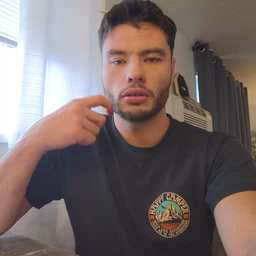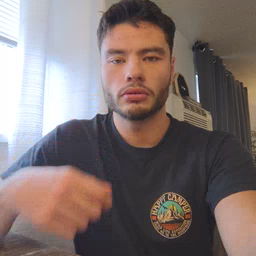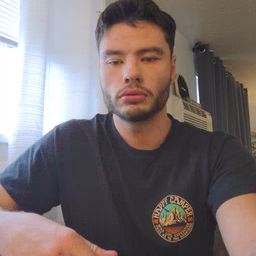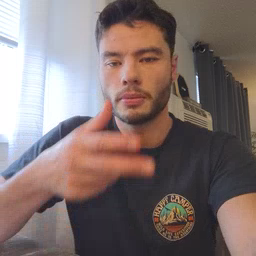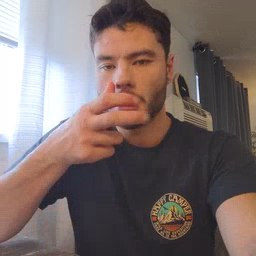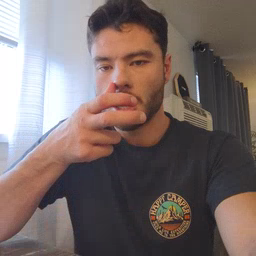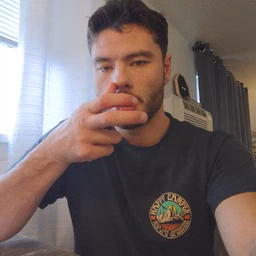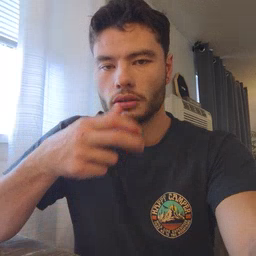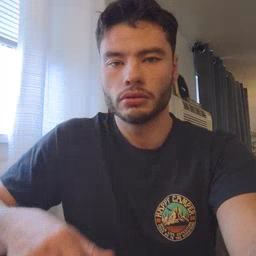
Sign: bug